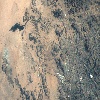
Label: land